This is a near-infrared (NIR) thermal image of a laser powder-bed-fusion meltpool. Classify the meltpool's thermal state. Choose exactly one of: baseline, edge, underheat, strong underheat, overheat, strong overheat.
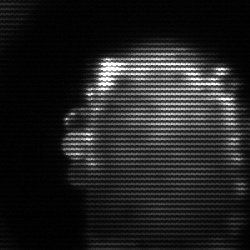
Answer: baseline